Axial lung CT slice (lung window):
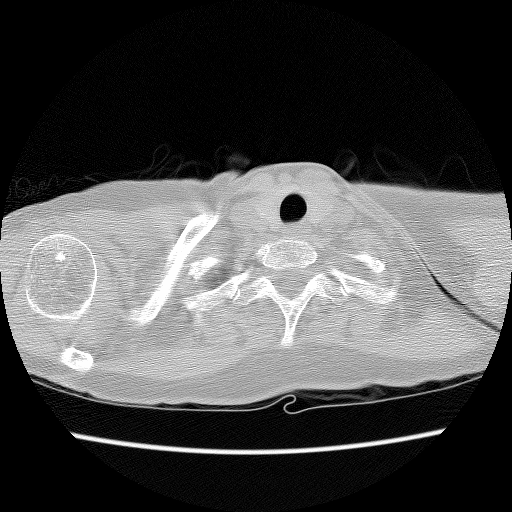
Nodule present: no